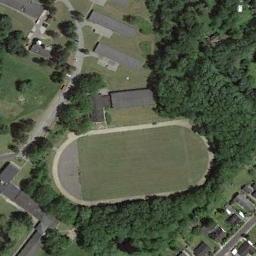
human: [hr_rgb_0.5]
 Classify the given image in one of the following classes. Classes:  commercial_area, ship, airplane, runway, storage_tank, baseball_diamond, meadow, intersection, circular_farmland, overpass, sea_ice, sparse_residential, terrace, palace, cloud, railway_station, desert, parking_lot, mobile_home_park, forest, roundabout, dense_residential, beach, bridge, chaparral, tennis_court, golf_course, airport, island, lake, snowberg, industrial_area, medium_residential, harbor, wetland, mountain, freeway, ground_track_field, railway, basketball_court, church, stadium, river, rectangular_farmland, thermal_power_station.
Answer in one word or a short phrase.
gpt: ground_track_field